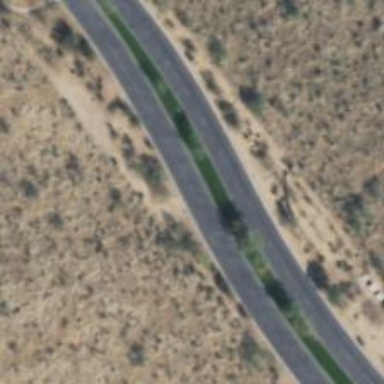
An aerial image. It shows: Secondary road.